Field crop: maize
Growth stage: 2
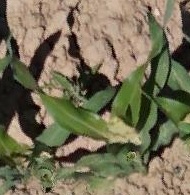
Species: maize